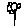
Label: flower